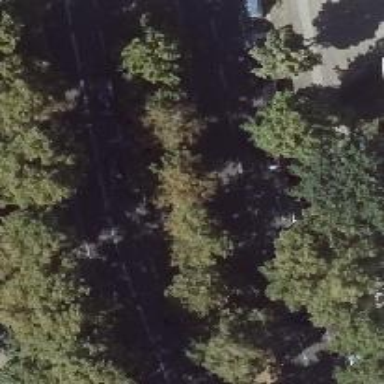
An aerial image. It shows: Avenue lined with deciduous broadleaved trees.